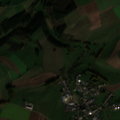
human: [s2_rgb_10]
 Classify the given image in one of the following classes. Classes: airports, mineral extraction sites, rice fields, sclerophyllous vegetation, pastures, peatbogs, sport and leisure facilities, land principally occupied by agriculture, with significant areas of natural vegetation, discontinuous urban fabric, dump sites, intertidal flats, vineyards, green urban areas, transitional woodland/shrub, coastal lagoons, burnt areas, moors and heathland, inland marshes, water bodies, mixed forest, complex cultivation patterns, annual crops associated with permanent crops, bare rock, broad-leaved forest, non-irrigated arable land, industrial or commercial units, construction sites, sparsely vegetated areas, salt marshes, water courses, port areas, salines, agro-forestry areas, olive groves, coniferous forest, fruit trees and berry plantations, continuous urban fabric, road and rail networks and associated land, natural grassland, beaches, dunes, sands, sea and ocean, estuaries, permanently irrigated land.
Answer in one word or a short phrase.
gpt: discontinuous urban fabric, non-irrigated arable land, pastures, complex cultivation patterns, coniferous forest